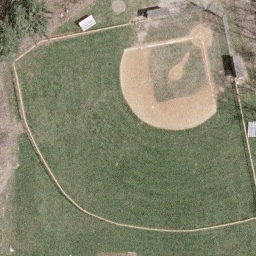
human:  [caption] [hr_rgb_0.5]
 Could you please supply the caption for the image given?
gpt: This is a baseball diamond .

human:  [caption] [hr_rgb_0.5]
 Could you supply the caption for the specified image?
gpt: It is a regular baseball diamond .

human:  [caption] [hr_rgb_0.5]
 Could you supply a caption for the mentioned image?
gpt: A regular baseball diamond compose of manicured lawns and sand .

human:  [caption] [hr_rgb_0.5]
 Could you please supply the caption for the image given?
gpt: It is a new baseball diamond with sands and grass .

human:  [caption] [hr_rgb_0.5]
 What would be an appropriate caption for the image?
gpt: A regular baseball diamond compose of manicured lawns and sand .